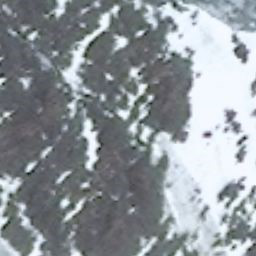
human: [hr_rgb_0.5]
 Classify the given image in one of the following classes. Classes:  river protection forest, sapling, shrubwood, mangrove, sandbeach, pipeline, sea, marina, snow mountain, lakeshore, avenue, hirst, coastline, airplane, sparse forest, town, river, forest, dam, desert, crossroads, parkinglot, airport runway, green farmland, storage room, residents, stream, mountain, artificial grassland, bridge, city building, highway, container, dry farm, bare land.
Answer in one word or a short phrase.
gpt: snow mountain